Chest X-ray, AP view. Patient: 29 years old, sex M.
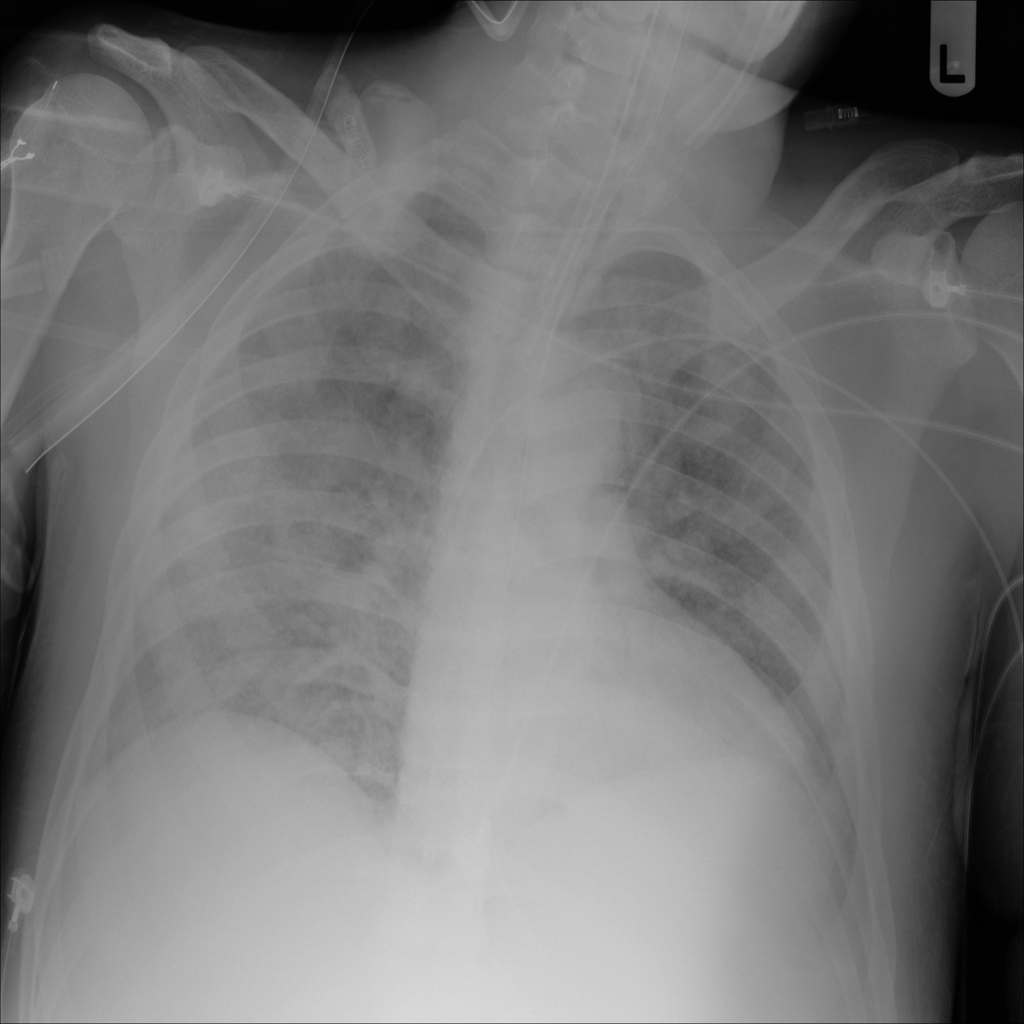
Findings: No Finding